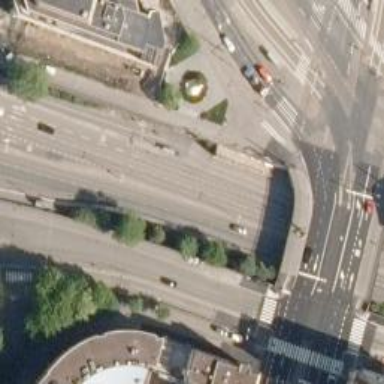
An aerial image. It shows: Tunnel entrance.